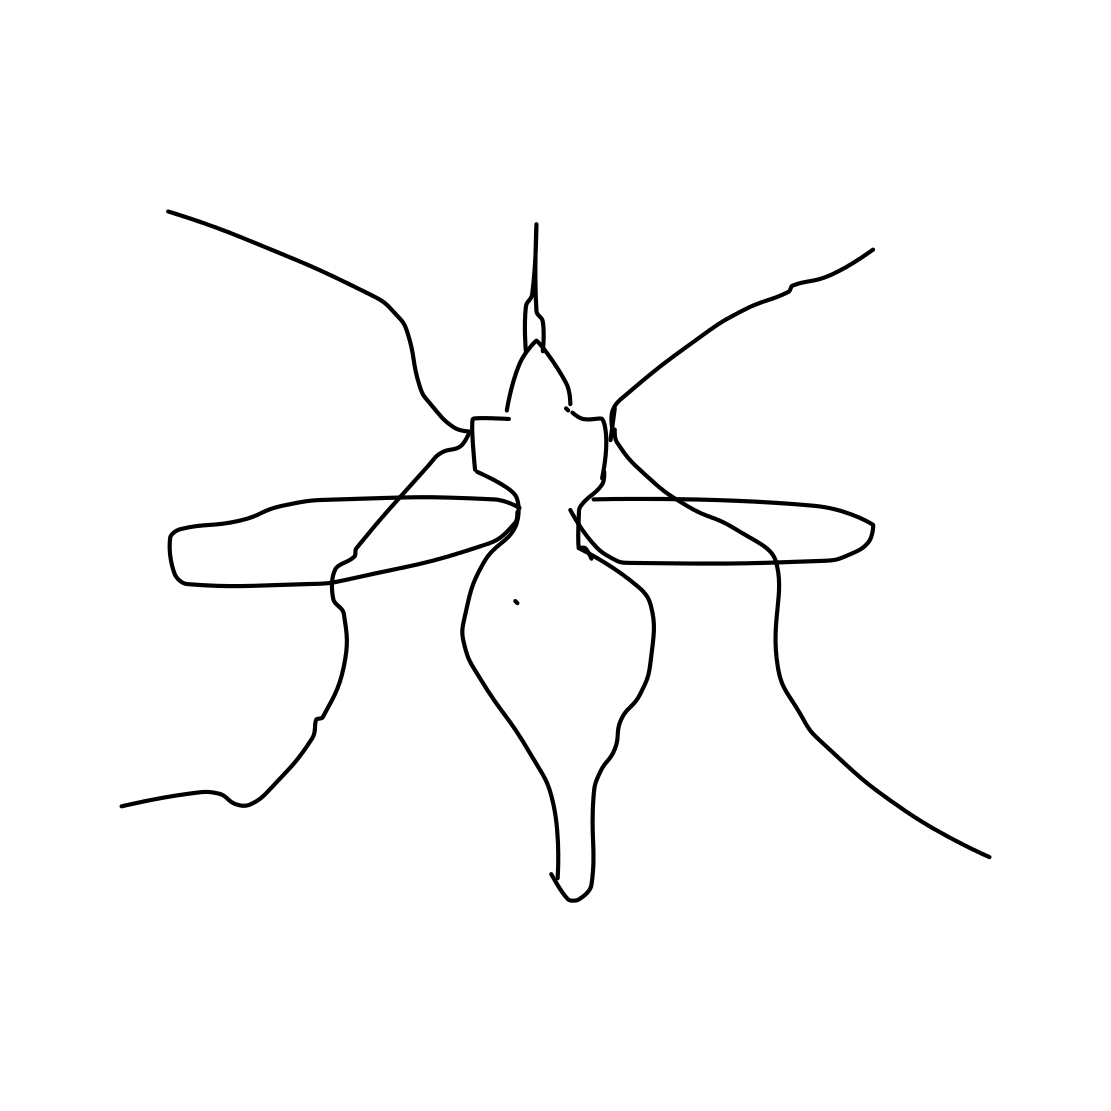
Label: mosquito